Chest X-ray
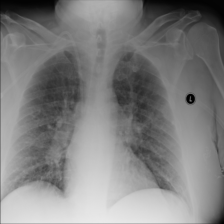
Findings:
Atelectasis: negative
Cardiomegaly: negative
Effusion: negative
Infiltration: negative
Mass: negative
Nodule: negative
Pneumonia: negative
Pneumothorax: negative
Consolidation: negative
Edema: negative
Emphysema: negative
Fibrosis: negative
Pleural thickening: negative
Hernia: negative